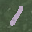
Label: 1